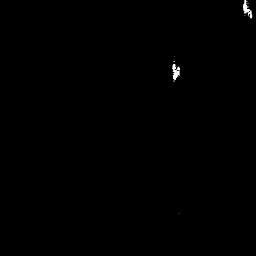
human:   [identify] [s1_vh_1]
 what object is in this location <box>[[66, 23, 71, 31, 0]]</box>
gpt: <ref>1 small ship at the top</ref>

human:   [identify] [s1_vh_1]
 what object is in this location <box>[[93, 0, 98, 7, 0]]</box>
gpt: <ref>1 small ship at the top right</ref>